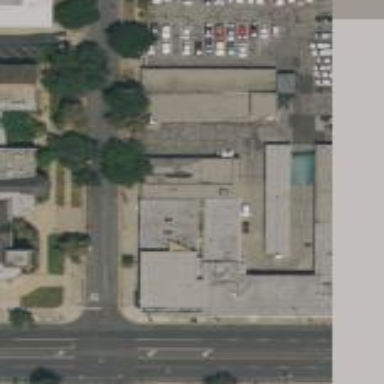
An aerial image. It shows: Commercial building.